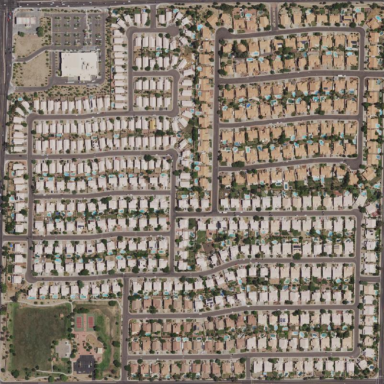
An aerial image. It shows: This residential area consists of single-family homes.